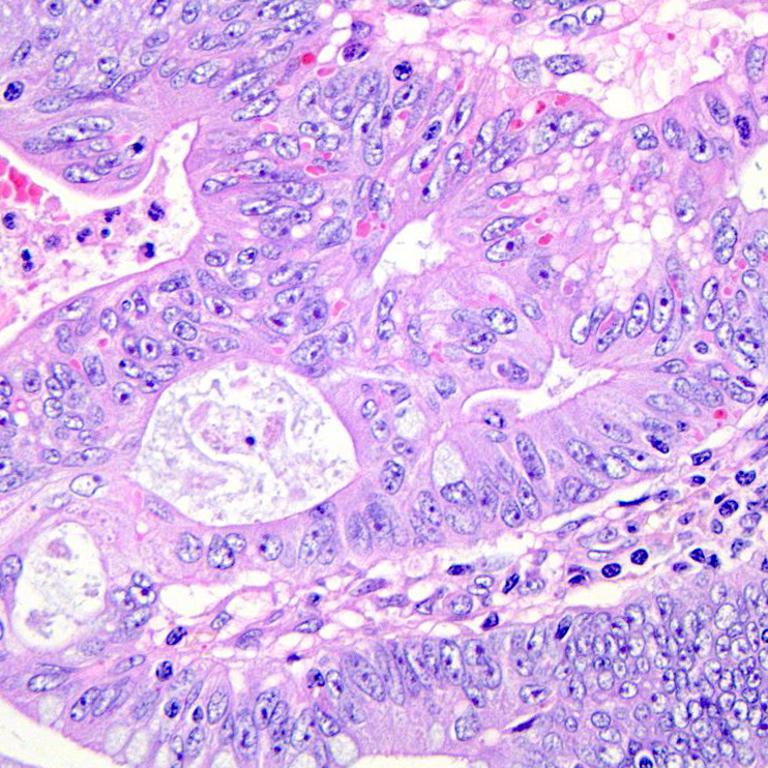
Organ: colon
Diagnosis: adenocarcinomas